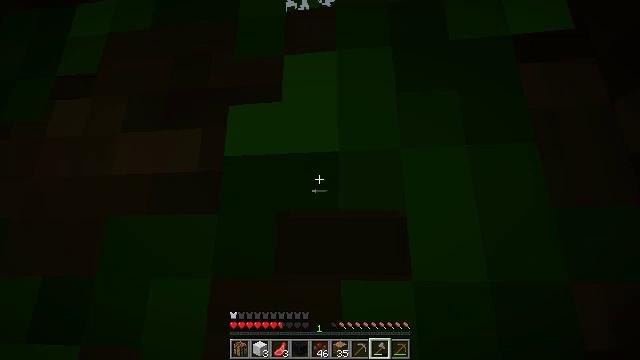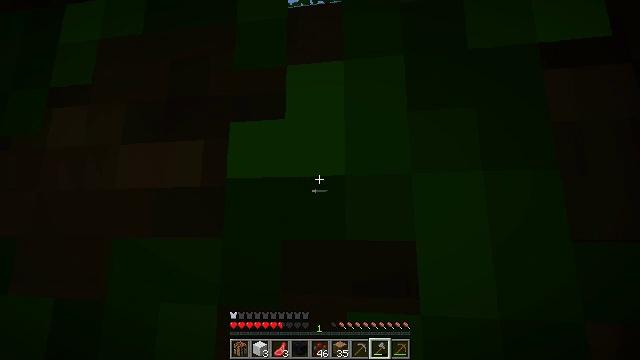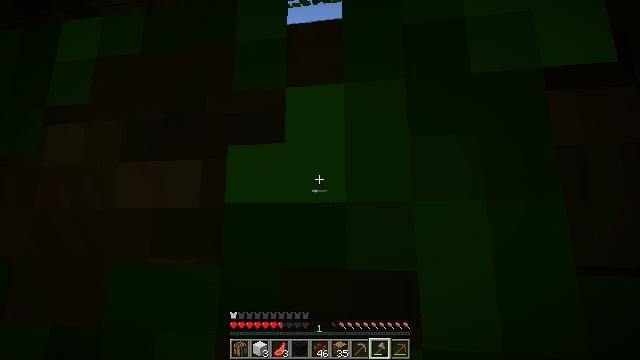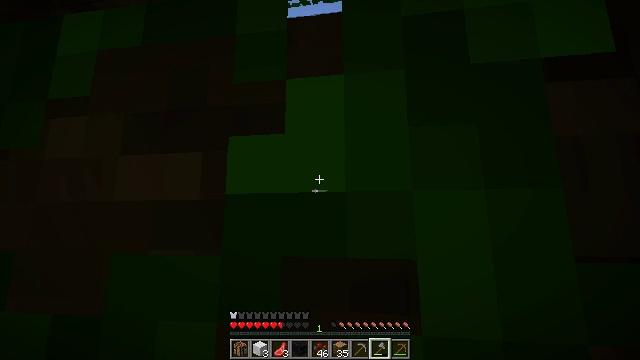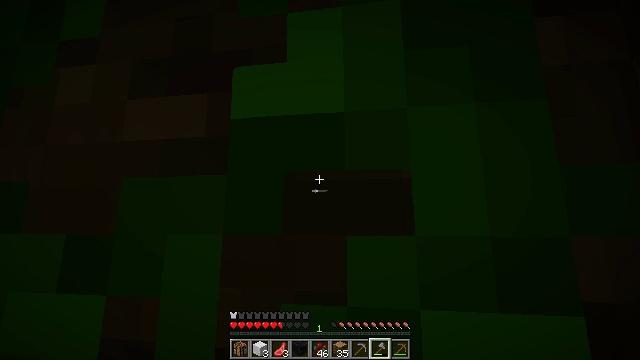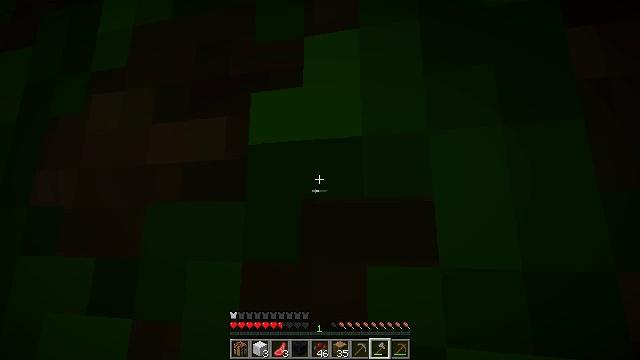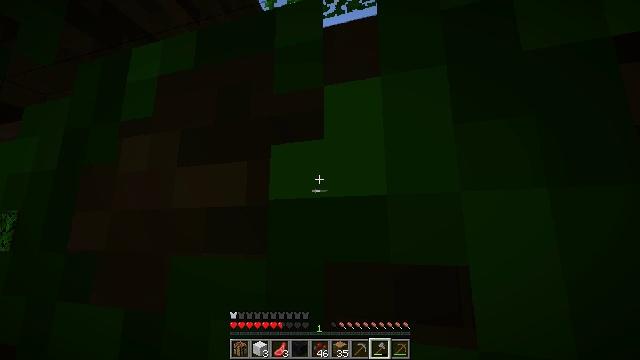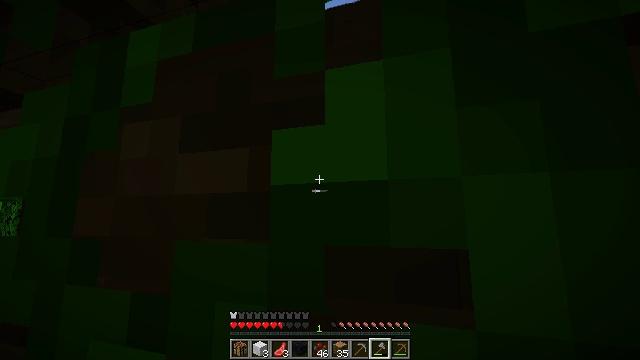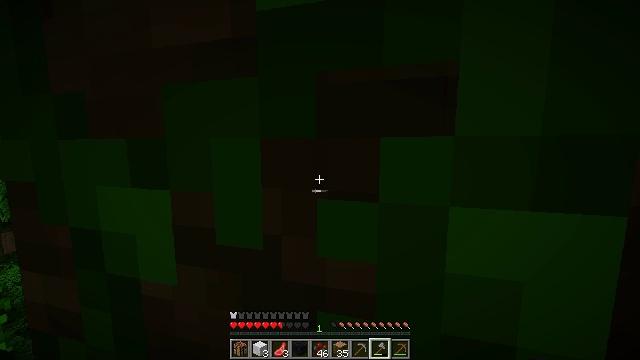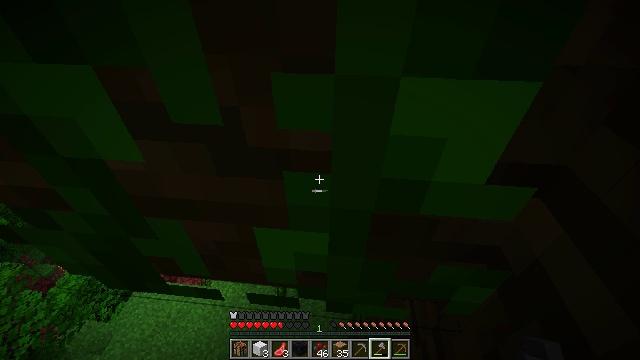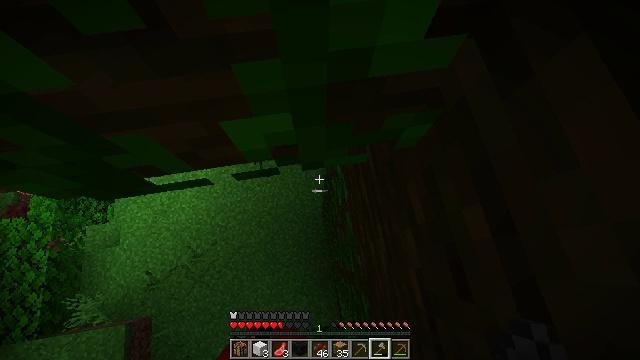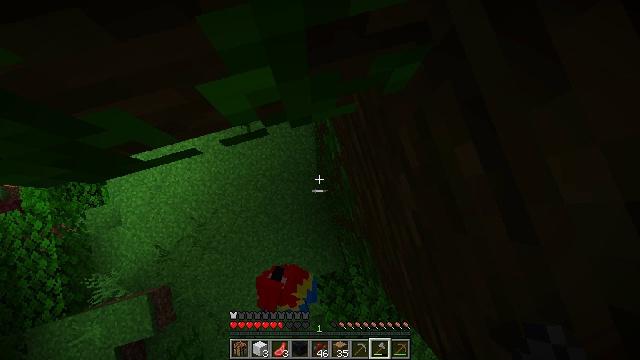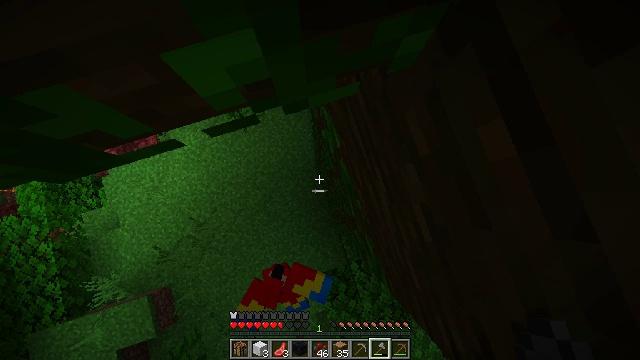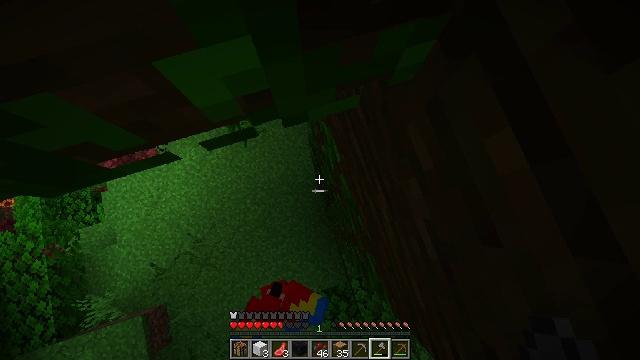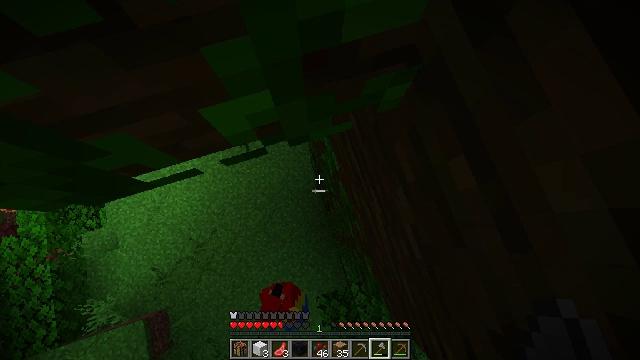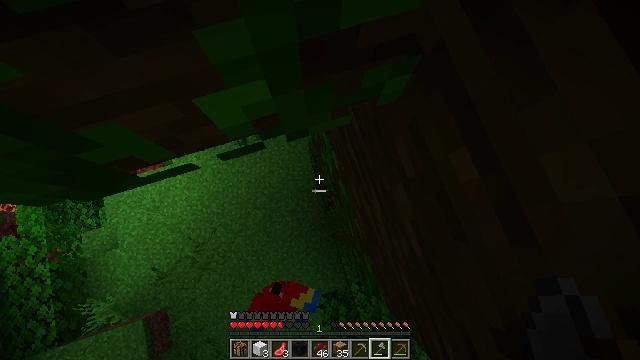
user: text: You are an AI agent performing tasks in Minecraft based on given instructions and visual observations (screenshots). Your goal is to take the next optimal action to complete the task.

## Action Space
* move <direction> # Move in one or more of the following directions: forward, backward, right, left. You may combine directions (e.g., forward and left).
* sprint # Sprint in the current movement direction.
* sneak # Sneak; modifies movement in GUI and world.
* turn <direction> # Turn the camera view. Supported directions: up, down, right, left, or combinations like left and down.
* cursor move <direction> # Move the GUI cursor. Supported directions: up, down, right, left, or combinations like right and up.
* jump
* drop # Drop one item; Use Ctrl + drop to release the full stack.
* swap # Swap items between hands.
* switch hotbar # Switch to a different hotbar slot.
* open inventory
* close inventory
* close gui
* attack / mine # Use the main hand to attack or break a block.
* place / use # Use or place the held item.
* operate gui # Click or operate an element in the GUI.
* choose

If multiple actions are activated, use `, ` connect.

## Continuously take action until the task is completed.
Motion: motion action
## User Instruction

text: Clear the jungle leaves to make way.
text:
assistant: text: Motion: move forward, turn left and down, jump
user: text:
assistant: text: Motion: move forward, jump
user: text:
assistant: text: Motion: move forward, jump
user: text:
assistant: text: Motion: move forward, jump
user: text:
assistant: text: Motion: move forward, turn left, jump
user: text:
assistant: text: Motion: move forward, turn left, jump
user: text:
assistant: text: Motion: move forward, turn down, jump
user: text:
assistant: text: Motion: move forward, turn right and down, jump
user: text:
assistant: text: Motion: move forward, turn right and down, jump
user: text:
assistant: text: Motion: move forward, turn right and down, jump
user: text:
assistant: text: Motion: move forward, turn right and down, jump
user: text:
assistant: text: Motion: move forward and move right, turn right, jump
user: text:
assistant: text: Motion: move forward and move right, turn up, jump
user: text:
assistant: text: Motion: move right, turn up, jump
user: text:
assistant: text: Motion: move right, jump
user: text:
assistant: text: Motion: move forward and move right, jump
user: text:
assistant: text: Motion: move forward and move right, jump
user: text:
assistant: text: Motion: move forward, jump
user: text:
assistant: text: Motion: move forward, jump
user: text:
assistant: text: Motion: move forward, jump
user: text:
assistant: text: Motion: move forward, jump
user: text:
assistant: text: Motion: move forward, jump
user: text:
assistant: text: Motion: move forward, jump
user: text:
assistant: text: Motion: move forward, turn up, jump
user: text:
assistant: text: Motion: move forward, turn right and up, jump
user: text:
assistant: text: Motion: move forward, turn right, jump
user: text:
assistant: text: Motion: move forward, turn right, jump
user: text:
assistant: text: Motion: move forward, turn right, jump
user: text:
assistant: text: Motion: move forward, turn right and up, jump
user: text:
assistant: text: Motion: move forward, sneak, turn right and up, jump